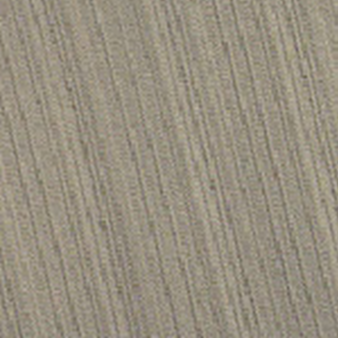
Label: other